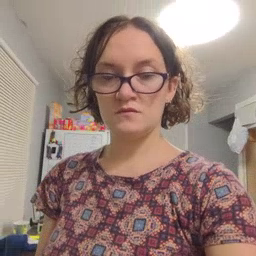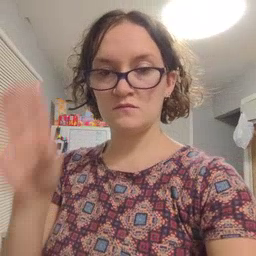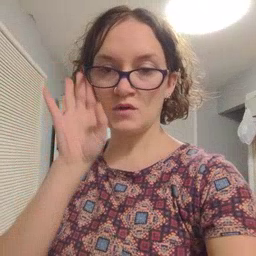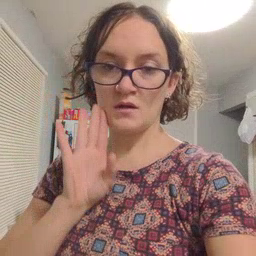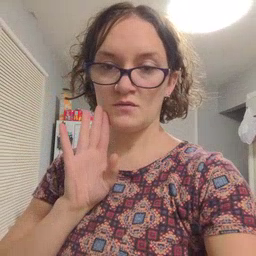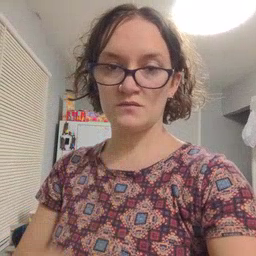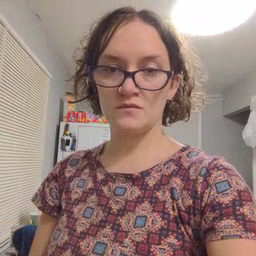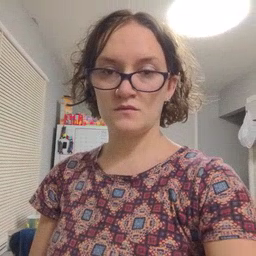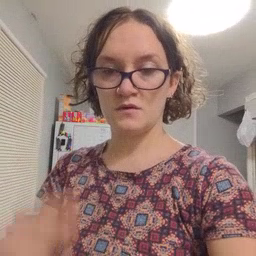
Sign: brown